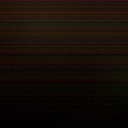
Screen state: off